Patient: sex M, age 74
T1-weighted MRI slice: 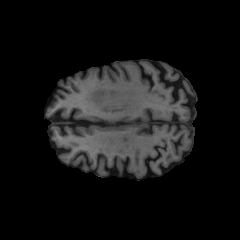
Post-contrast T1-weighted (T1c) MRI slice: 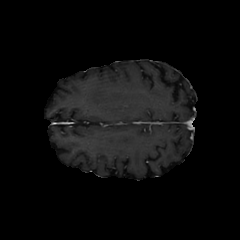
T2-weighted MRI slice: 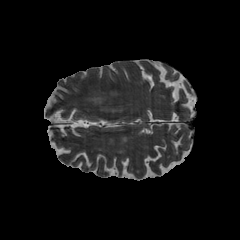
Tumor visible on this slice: yes
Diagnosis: Glioblastoma, IDH-wildtype
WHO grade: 4